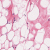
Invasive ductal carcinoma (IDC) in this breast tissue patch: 0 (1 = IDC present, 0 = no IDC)